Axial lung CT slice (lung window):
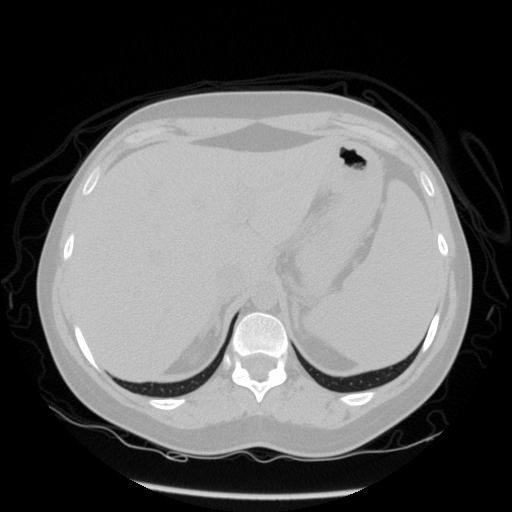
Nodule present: no